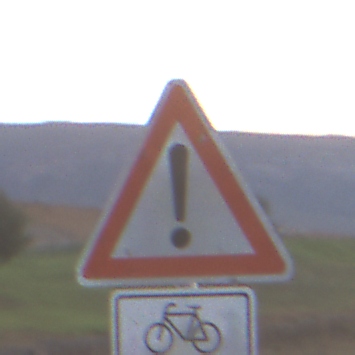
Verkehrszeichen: Gefahrenstelle
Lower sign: RichtungsangabeDurchPfeile9
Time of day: SunriseSunset
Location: Outdoor (RoadRail)
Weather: PartlyCloudy
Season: NotSpecified
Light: Natural